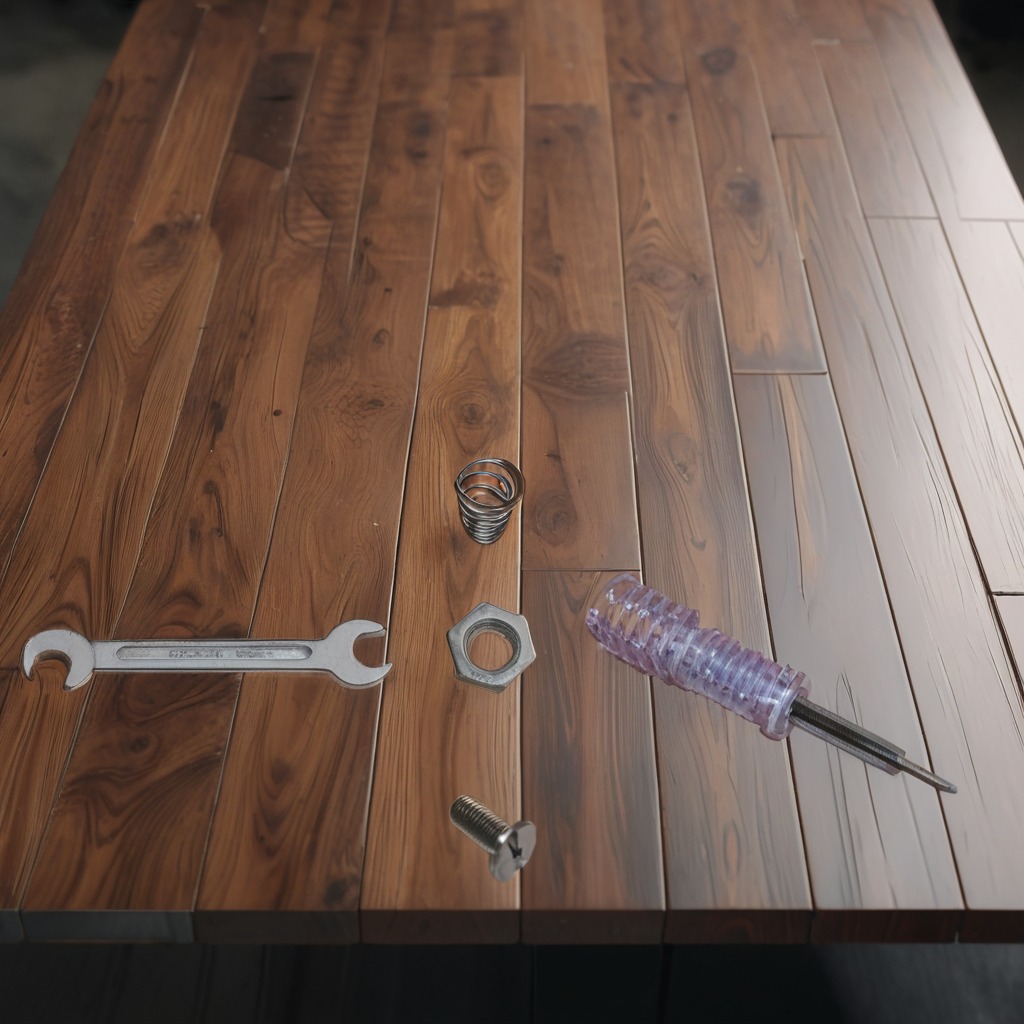
A metal machine screw, a coiled metal spring, a screwdriver, a metal nut, and a wrench are lying on the wooden table.